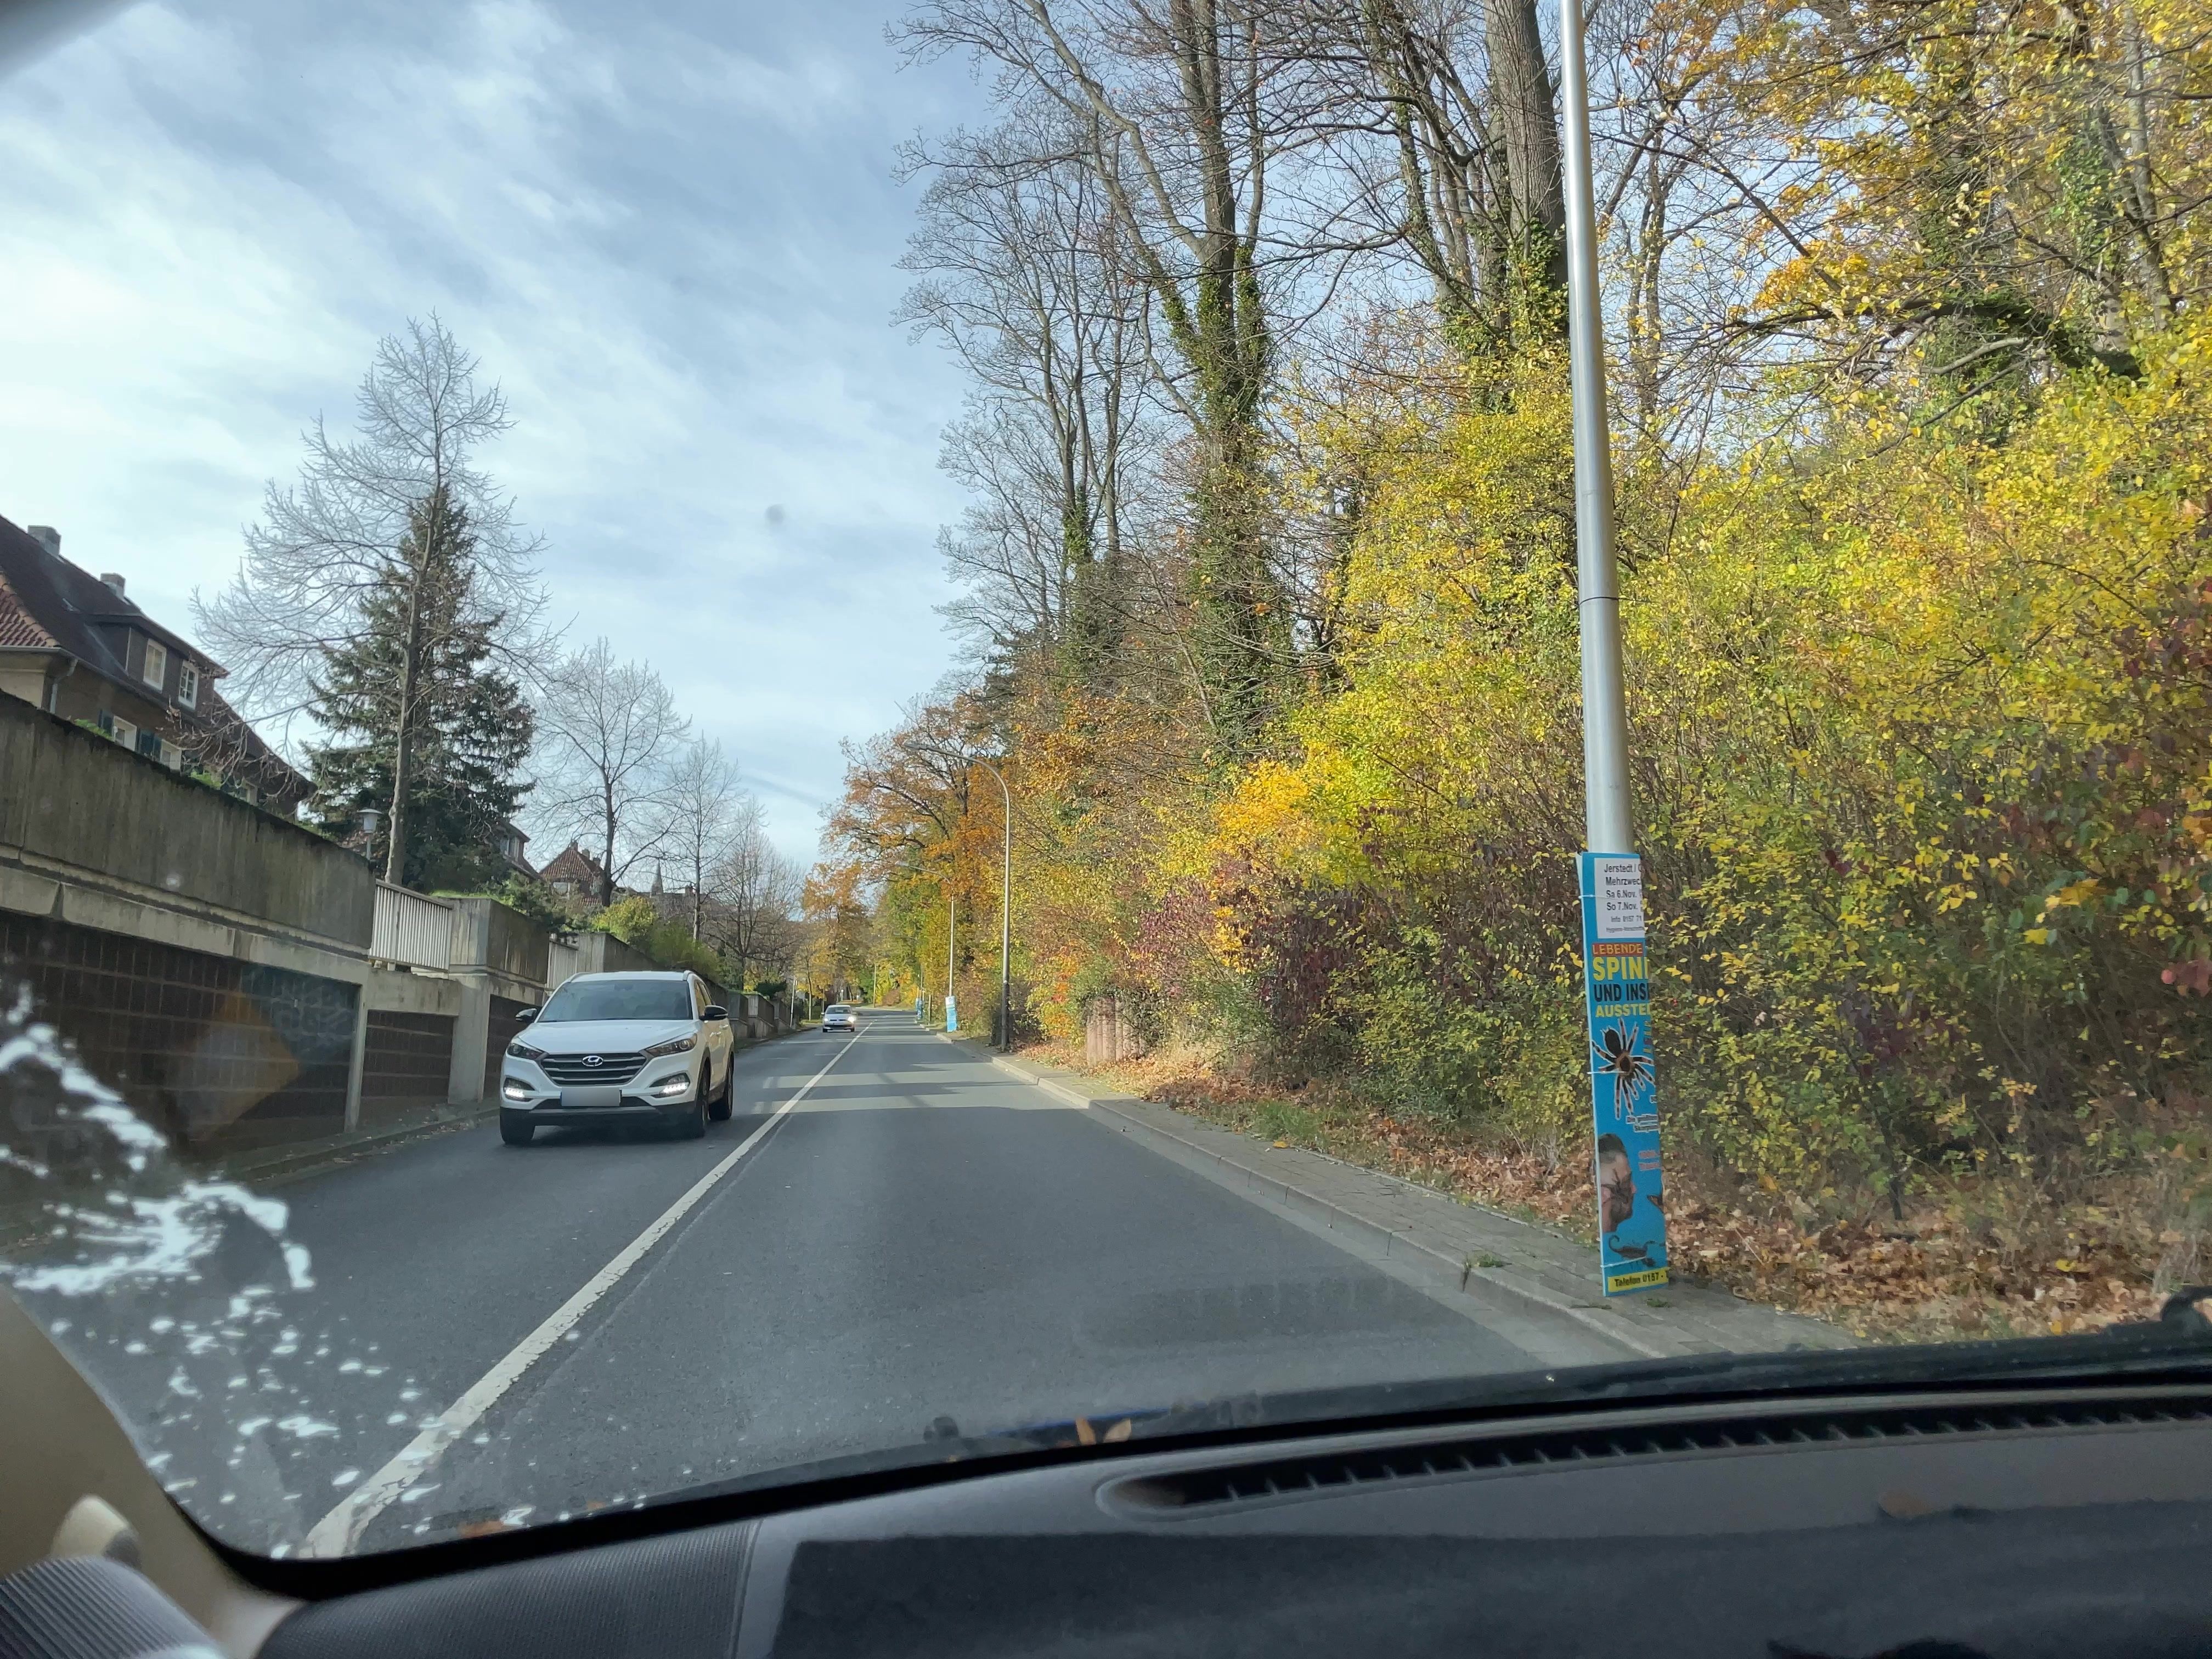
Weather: snowy
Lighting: day
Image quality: good
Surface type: driving surface
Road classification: razed
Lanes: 2, 4
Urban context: dense urban cluster
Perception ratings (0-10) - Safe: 9.05, Lively: 3.9, Beautiful: 5.02, Boring: 5.58, Depressing: 4.31, Wealthy: 2.11